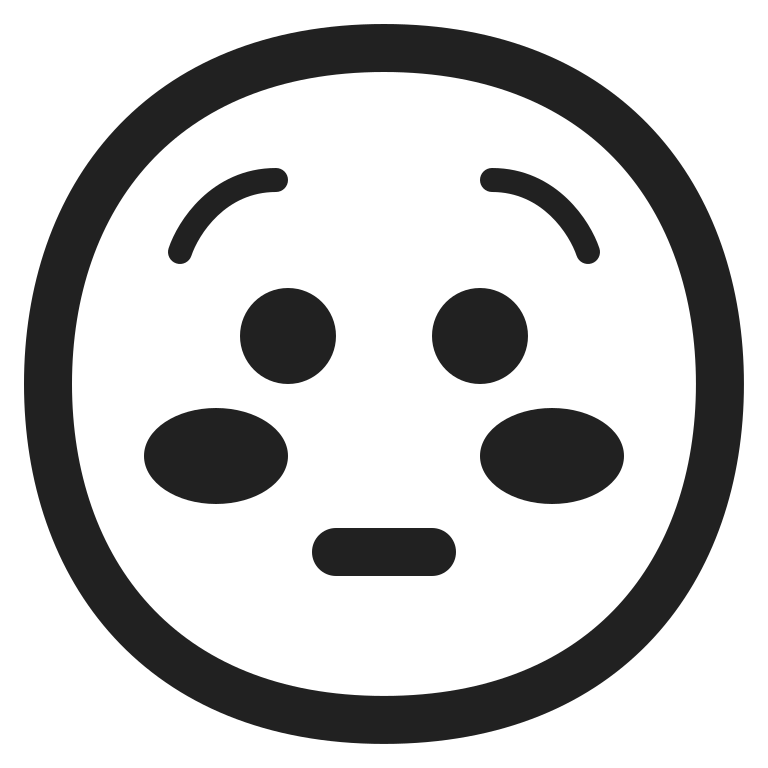
flushed face high contrast